六年级 · 立体几何学
 标出下面圆柱的底面、侧面和高。
(1)

(2)

(3)

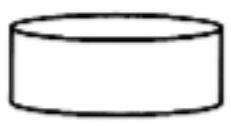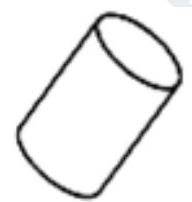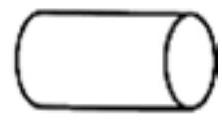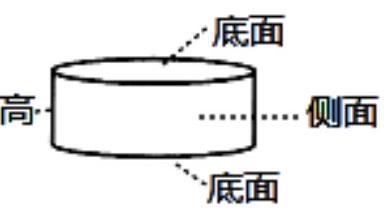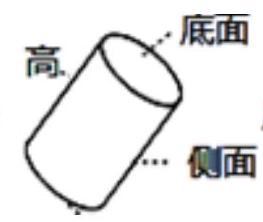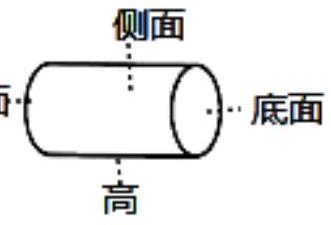
答案: （1）高

(2)

（3）底面